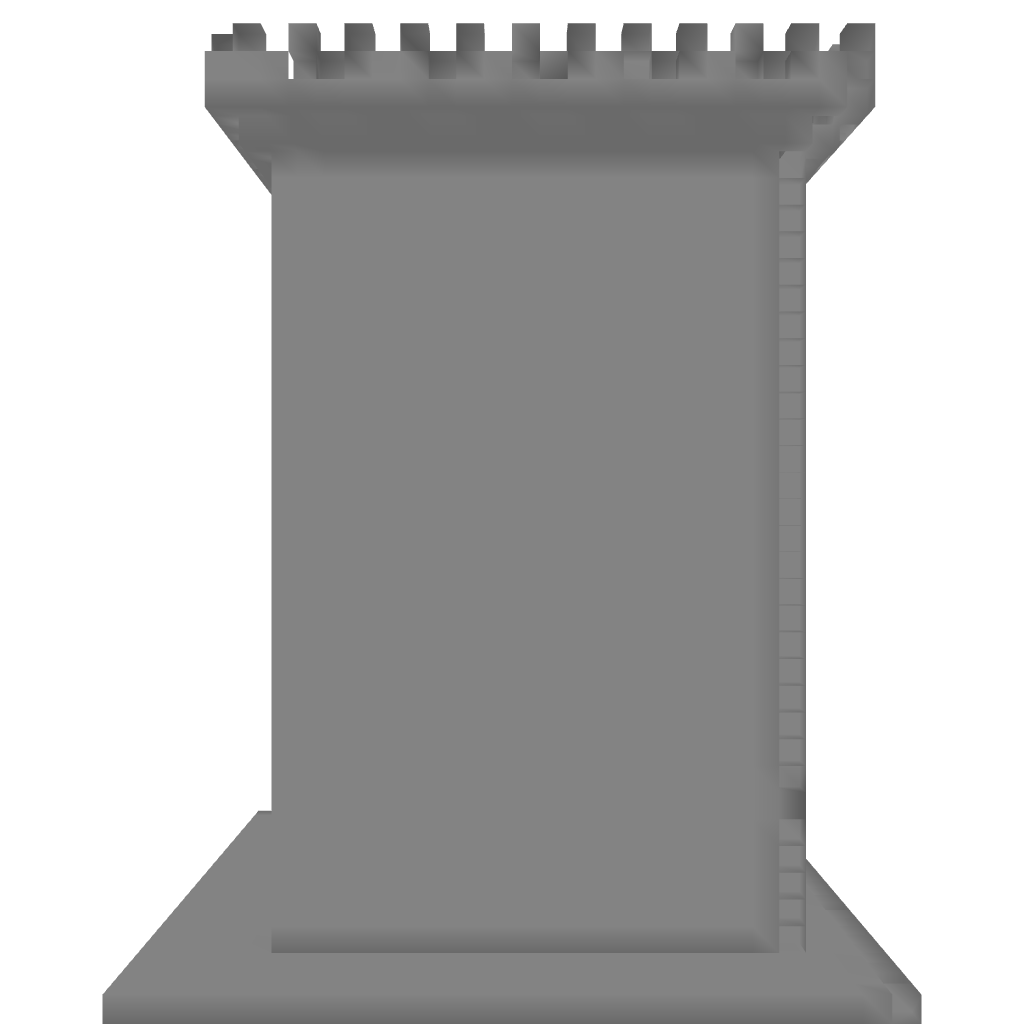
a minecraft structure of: Castle Tower high quality